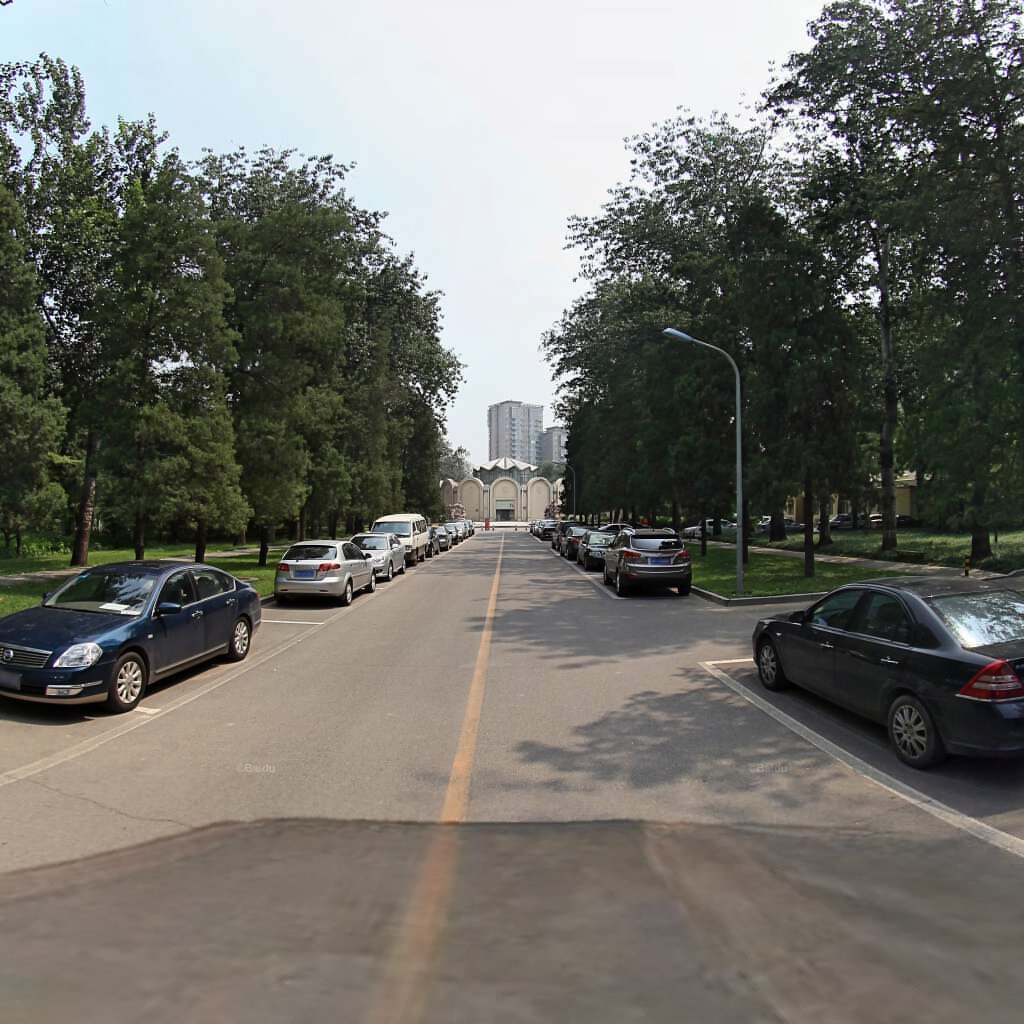
Region: Chaoyang
Road damage annotations: transverse crack, transverse crack